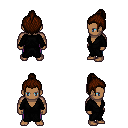
a pixel art fantasy rpg character, male body template, human, dark skin, gray robe, magenta pants, brown short topknot hairstyle, four views (front, back, left, right), 2x2 character sprite sheet, small pixel art, hard edges, no anti-aliasing